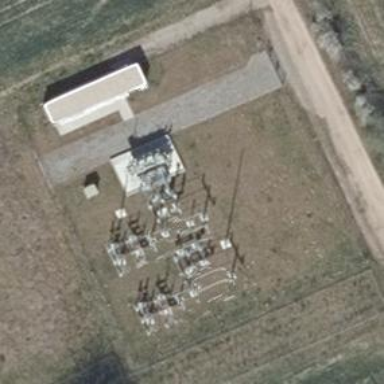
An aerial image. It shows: Power substation.